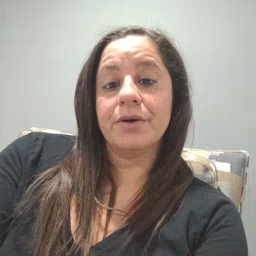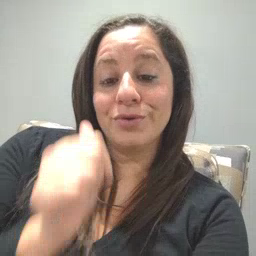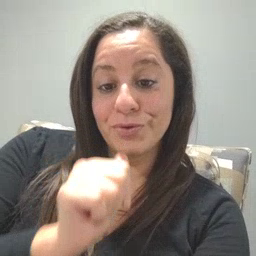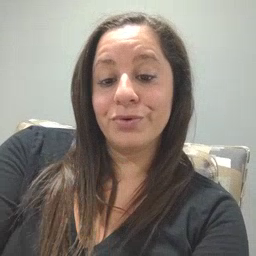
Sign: girl